Interaction volume radius: 5 \u00c5
Interaction volume height: 25 \u00c5
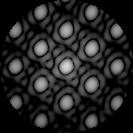
Disorder parameter: 0.07178